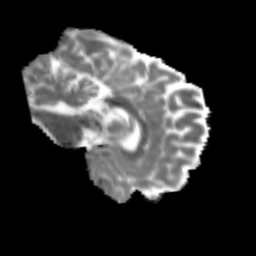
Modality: MD
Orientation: sagittal
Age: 25
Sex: female
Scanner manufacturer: siemens
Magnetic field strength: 3 T
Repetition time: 3.5 s
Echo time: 0.125 s